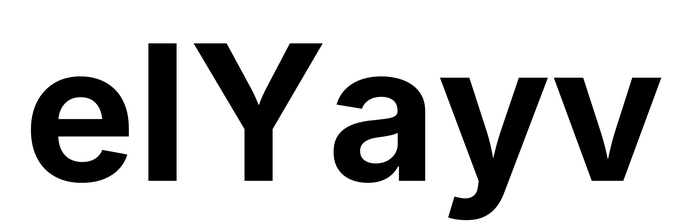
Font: Inter_Bold